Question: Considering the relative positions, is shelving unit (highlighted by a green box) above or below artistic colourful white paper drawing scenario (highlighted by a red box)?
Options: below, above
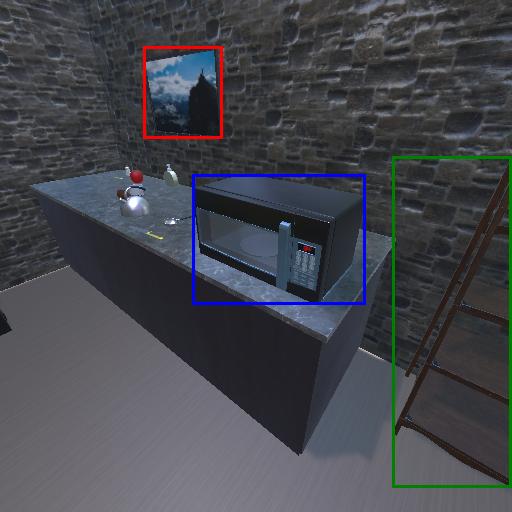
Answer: below